Question: Does anyone know of a way to 1) complete the missing gridlines in the 'grid3d' call for 'y', and 2) draw horizontal gridlines to close the top of the grids constructed by the 'grid3d' calls for 'x' and 'y'? I've played around with various combinations of 'pretty' calls within 'grid3d' to no avail and am wondering if this is an 'rgl' quirk or a misspecification on my part. Additionally, I'd like to extend the vertical axis numbering to wherever the closed grids end up.
'''
library(rgl)
cpts <- seq(0, 2, length = 40)
spts <- seq(0, 1, length = 20)
grid <- expand.grid(s=spts, c=cpts)
UFn <- function(s,c){c^(0.5) - exp(s) + 1}
U <- UFn(grid$s, grid$c)
open3d()
rgl.surface(x = spts, y = matrix(U,nrow = 40, ncol = 20), z = cpts,
coords = c(1,3,2), specular = "black")
axes3d("x", at = pretty(spts, n = 2), color = "black")
axes3d("y", at = pretty(cpts, n = 5), color = "black")
axes3d("z--", color = "black")
grid3d("x")
grid3d("y", at = pretty(spts, n = 2))
title3d(xlab ='s', ylab = 'c', zlab = 'U', color = "black")
rgl.snapshot("3d.png")
'''

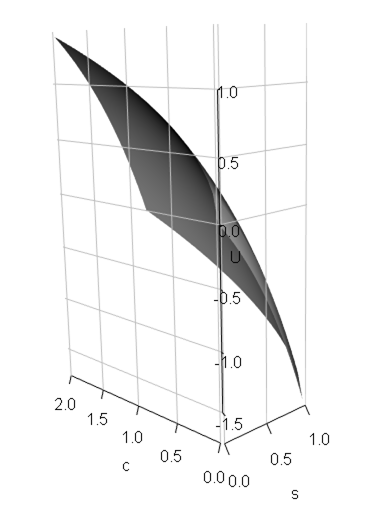
Answer: I would say it is a bug. You don't get any z-lines when using 'grid3d("y",n=2)' even though it should be the same. You can work around it by using the list specification of at, setting the x element of the list, eg:
'''
grid3d("y", at = list(x=pretty(spts, n = 2)))
'''